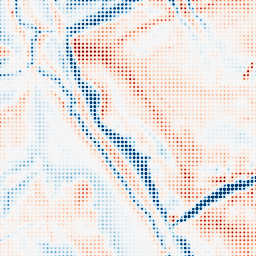
Category: multiscale
Decomposition family: dog_multiscale
Decomposition parameters: sigma_ratio: 2
n_scales: 3
base_sigma: 1
Upsampling method: sinc_hamming
Upsampling parameters: scale: 8
kernel_size: 4
Upsampling scale: 8